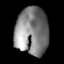
Tissue: lung
Cell type: Epithelial cells
Senescence score: 0.2154
Nuclear area (px): 1536
Mean DAPI intensity: 130.584